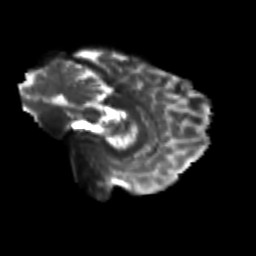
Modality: T2w
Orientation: sagittal
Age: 24
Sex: male
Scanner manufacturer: siemens
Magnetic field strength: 3 T
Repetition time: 3.5 s
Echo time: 0.113 s